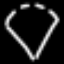
Label: diamond